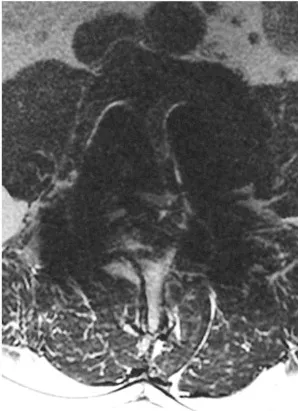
Advanced imaging findings on presentation. As well as a corresponding axial cut through the L3-4 disc space. Demonstrated adjacent segment degeneration with L3-4 canal stenosis.
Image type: radiology (mri)